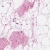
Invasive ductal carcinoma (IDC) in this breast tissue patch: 0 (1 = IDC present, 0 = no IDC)